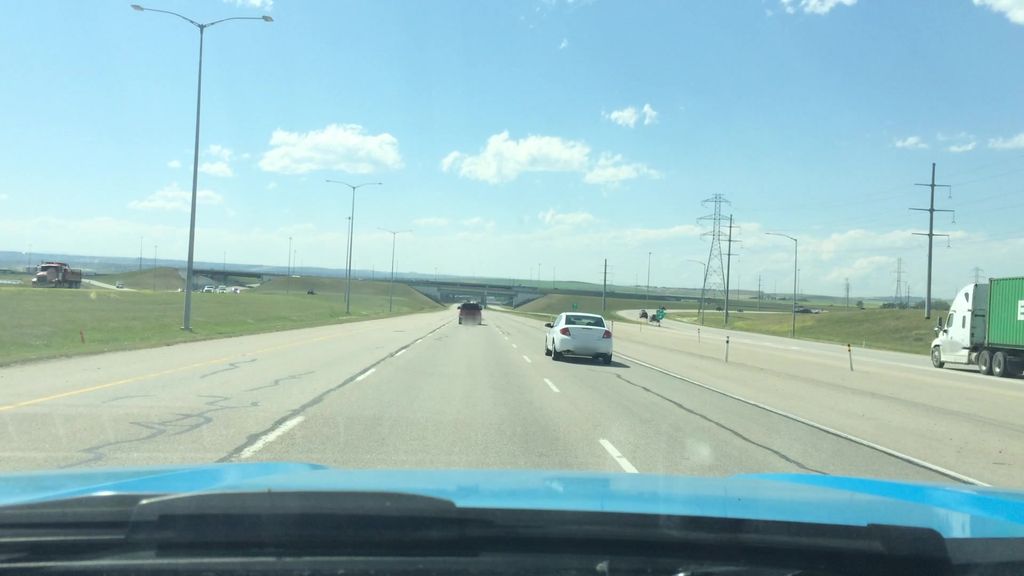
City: calgary